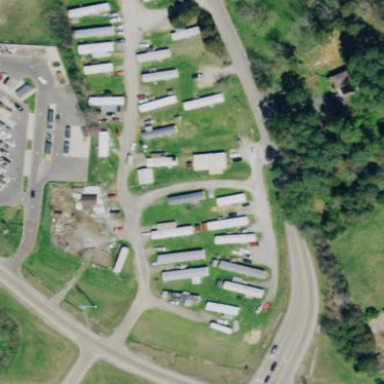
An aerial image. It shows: Residential area designated as trailer park.